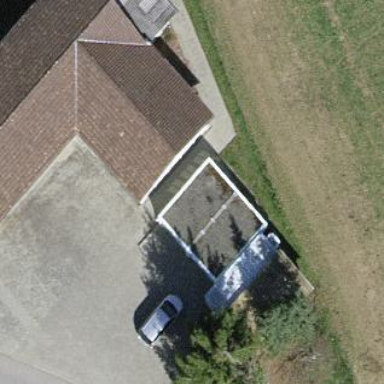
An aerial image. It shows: Garage.